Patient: sex M, age 37
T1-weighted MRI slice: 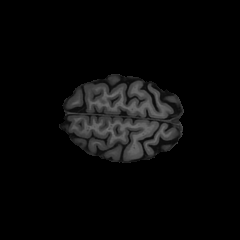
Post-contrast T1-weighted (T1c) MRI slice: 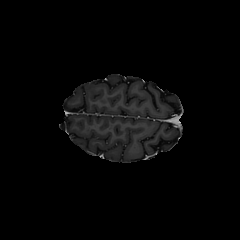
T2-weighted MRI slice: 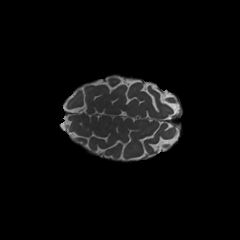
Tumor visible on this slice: no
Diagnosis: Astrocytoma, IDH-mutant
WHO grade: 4